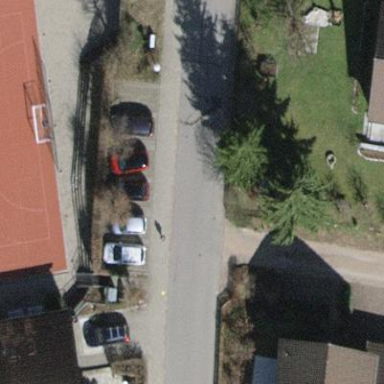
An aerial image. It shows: Parking area with surface.